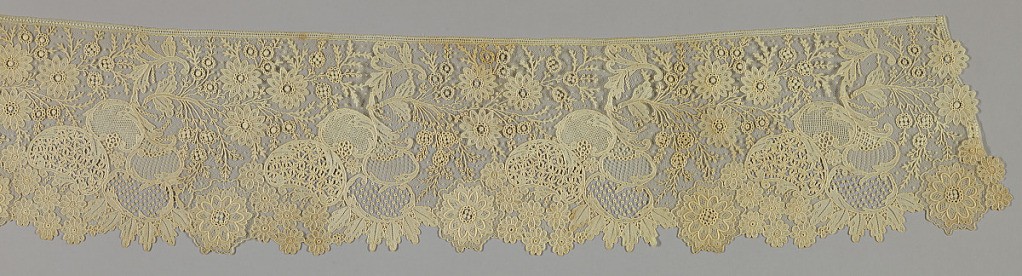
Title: Border
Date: late 19th century
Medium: cotton Technique: needle lace with ground of loop & twist with loop & twist return
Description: Wide needle lace border patterned by a repeat of a sprig of flowers and a cluster of bean like forms with a variety of interior patterns.